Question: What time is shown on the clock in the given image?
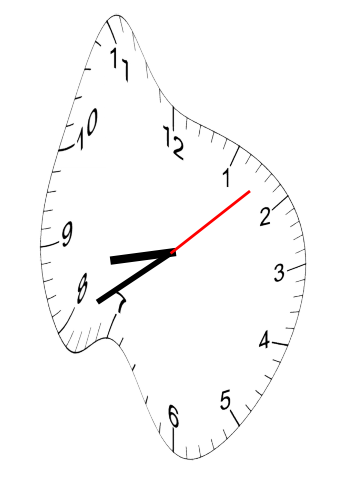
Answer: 08:40:08